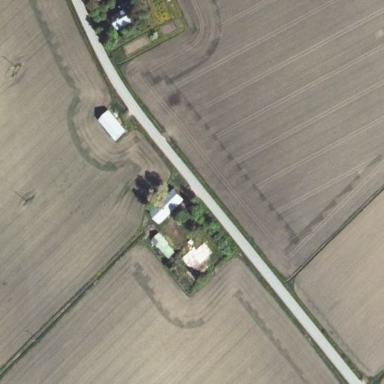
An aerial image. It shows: Farmyard area.